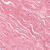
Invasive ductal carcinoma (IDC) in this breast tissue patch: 0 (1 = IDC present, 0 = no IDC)